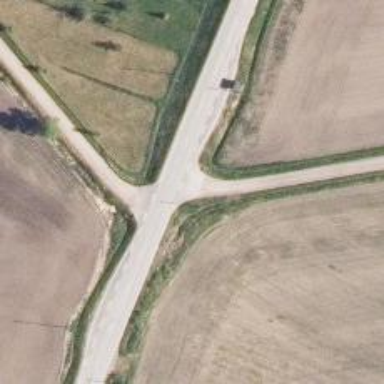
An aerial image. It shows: Road with "give way" sign.